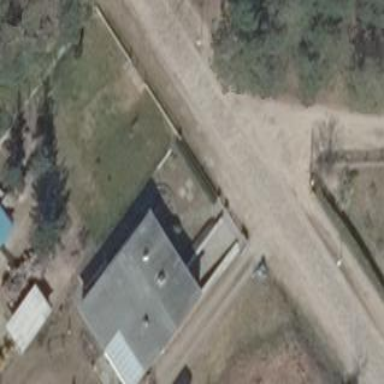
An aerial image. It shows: Simple and straightforward house.